Interaction volume radius: 10 \u00c5
Interaction volume height: 10 \u00c5
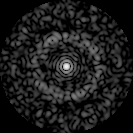
Disorder parameter: 0.8433